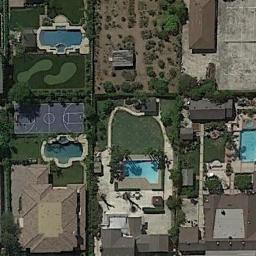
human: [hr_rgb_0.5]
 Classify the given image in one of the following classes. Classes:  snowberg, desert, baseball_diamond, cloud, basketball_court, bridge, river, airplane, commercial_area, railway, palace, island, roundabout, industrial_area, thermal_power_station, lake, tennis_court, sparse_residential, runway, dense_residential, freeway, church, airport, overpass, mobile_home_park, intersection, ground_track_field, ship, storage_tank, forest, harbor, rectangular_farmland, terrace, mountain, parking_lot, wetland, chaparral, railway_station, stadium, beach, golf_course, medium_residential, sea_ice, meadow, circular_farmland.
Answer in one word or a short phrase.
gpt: basketball_court